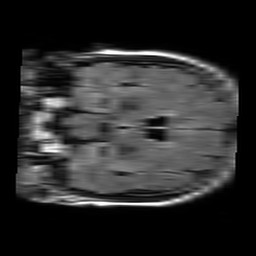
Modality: FLAIR
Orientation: coronal
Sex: female
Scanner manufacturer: philips
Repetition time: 11 s
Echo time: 0.125 s